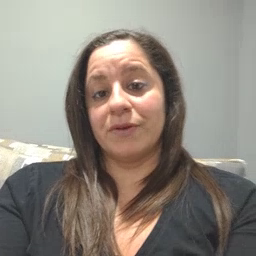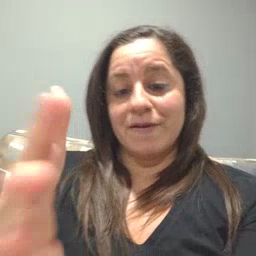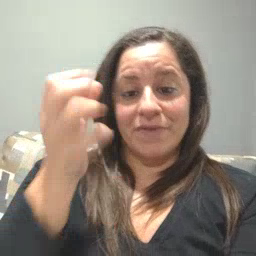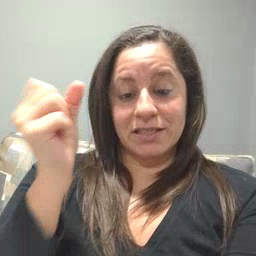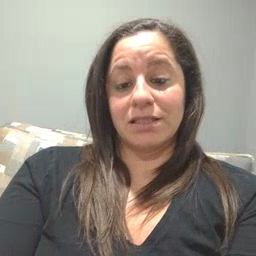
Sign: fast